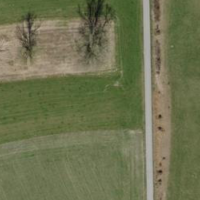
EUNIS habitat code: 52
Species observed at this site:
Corvus corone
Convolvulus arvensis
Anthus spinoletta
Dendrocopos major
Apis mellifera
Buteo buteo
Jynx torquilla
Trifolium pratense
Sylvia atricapilla
Phylloscopus collybita
Coenonympha pamphilus
Luscinia megarhynchos
Ardea alba
Erithacus rubecula
Vanessa atalanta
Sitta europaea
Garrulus glandarius
Columba livia
Picus viridis
Acrocephalus arundinaceus
Sturnus vulgaris
Chloris chloris
Corvus cornix
Lanius collurio
Carduelis carduelis
Columba palumbus
Parus major
Hirundo rustica
Milvus migrans
Gryllus campestris
Taraxacum officinale
Oriolus oriolus
Daucus carota